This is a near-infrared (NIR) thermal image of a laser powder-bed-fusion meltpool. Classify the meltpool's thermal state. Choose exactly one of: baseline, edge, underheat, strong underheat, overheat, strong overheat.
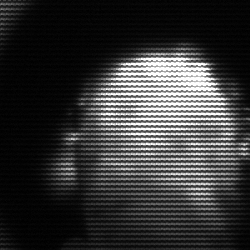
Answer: baseline